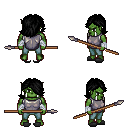
a pixel art fantasy rpg character, male body template, orc, green skin, steel chest armor, teal pants, black swoop hairstyle, white cloth bandages, gray slippers, spear, four views (front, back, left, right), 2x2 character sprite sheet, small pixel art, hard edges, no anti-aliasing